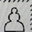
Piece: wP